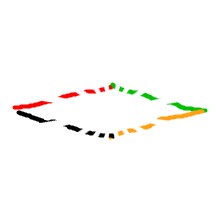
Shape: rhombus